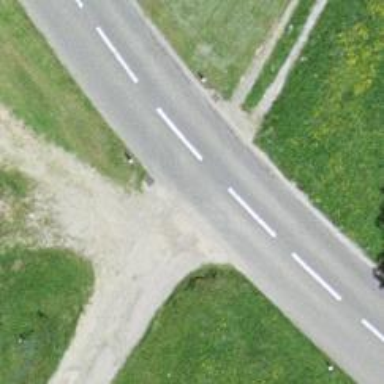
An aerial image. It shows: Tertiary road.